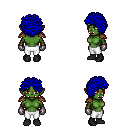
a pixel art fantasy rpg character, female body template, orc, green skin, leather shoulder armor, white pants, blue curly afro hairstyle, metal gloves, black shoes, four views (front, back, left, right), 2x2 character sprite sheet, small pixel art, hard edges, no anti-aliasing